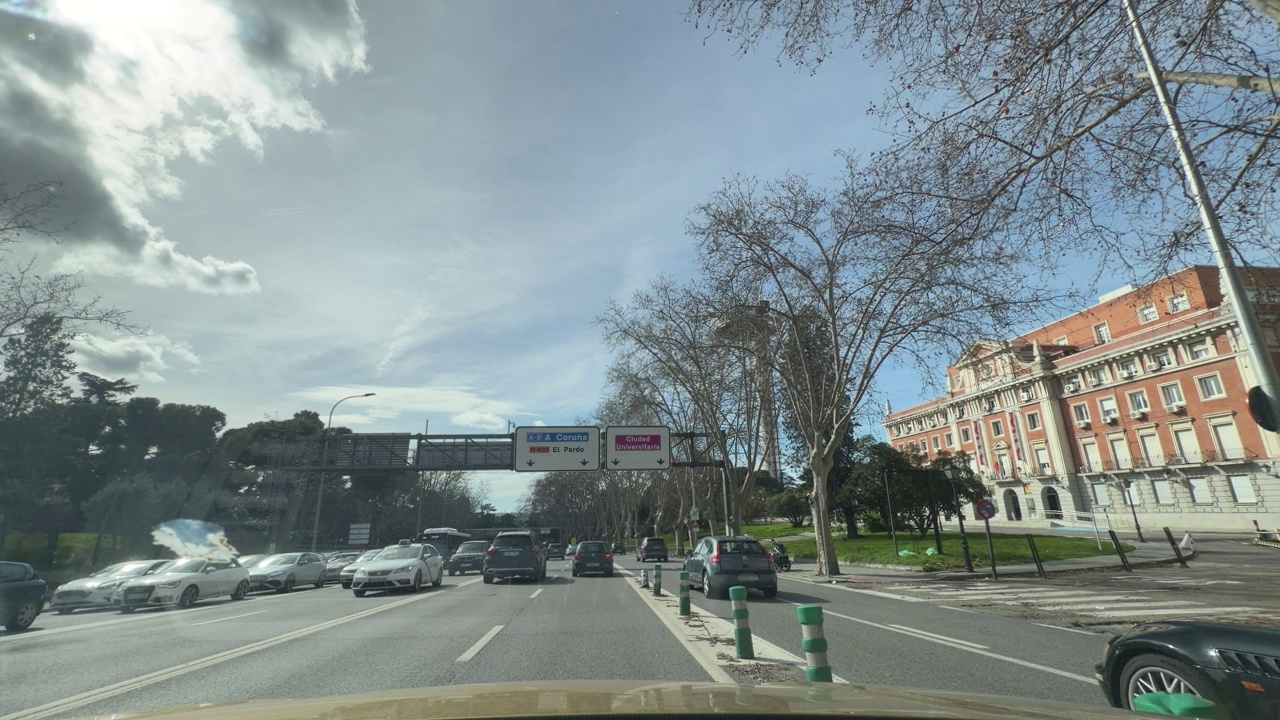
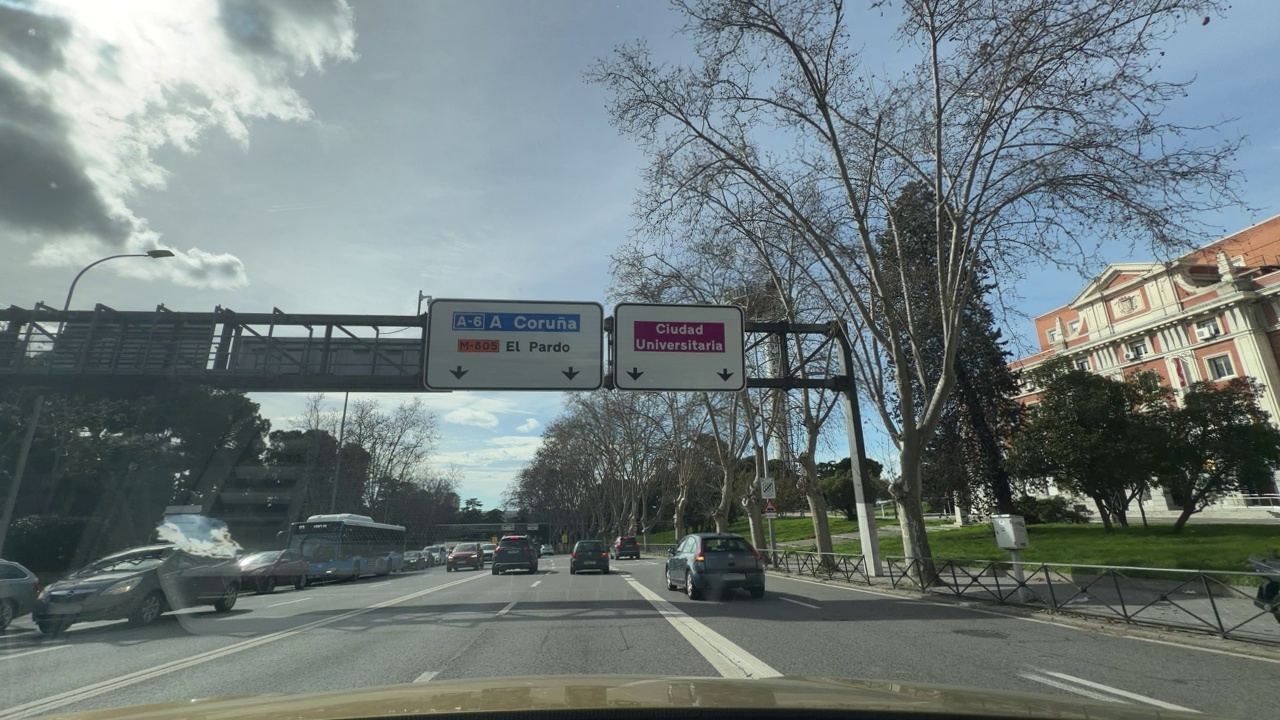
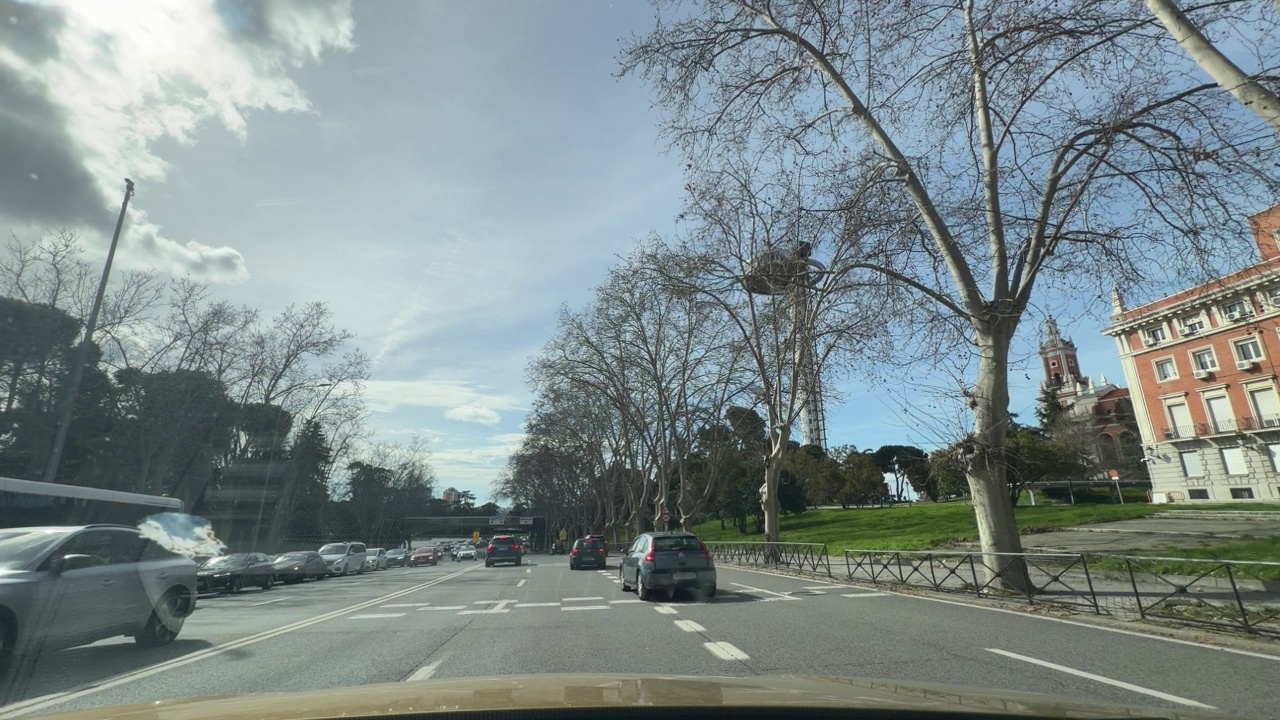
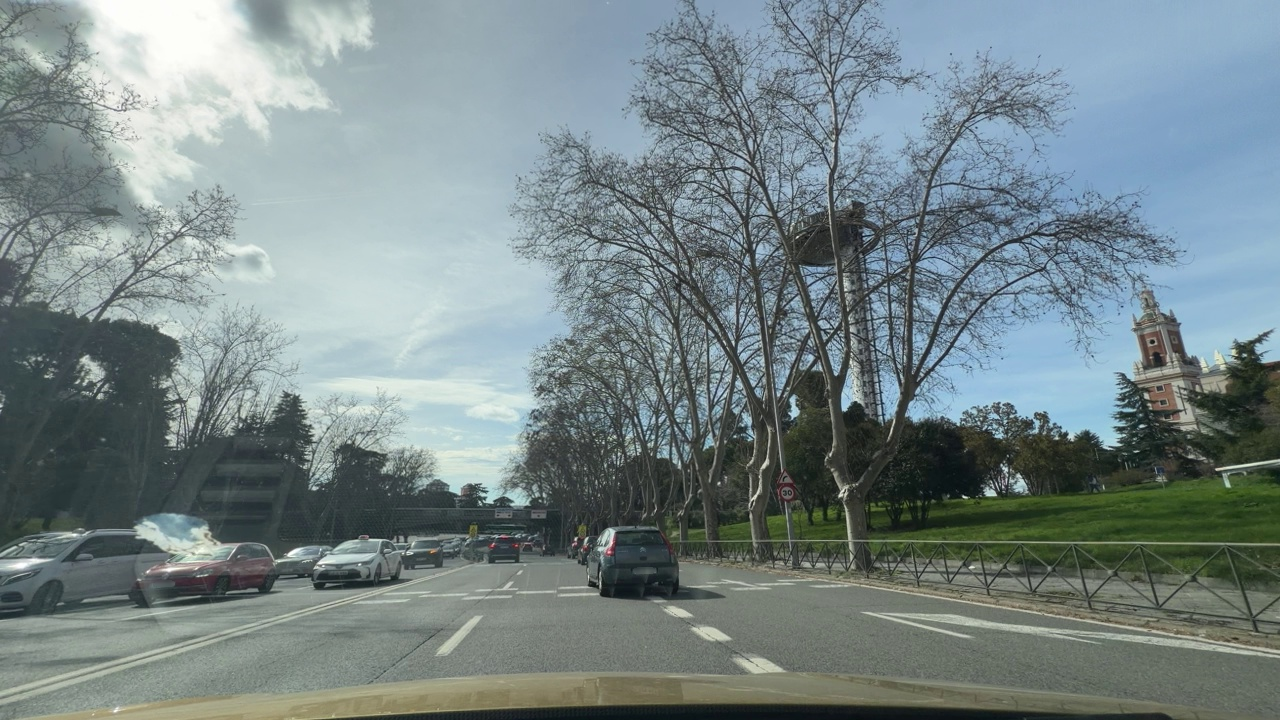
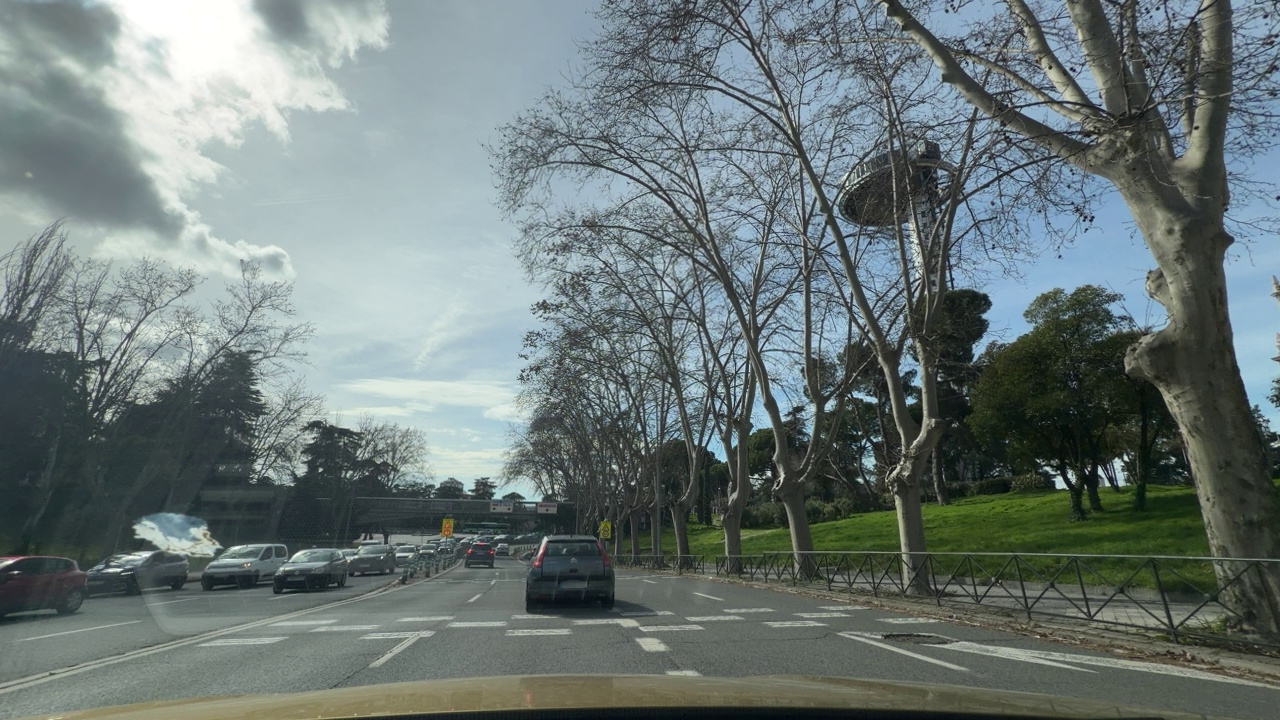
Situation: Cut in
Question: Is a vehicle from an adjacent lane moving into the ego lane?
Answer: Yes
Reasoning: there is a blue vehicle merging into ego lane from the right during a manouver that lasts the sequence of pictures

Situation: Cut in
Question: Has a vehicle merged into the ego lane directly ahead of the ego vehicle without any intermediate vehicle?
Answer: Yes
Reasoning: There is no intermeddiate vehicle in between the ego vehicle and the one doing the cut in manouver. The car crossing into ego lane becomes the new leading vehicle

Situation: Cut in
Question: Is the ego vehicle currently inside a roundabout?
Answer: No
Reasoning: Ego is driving in a highway

Situation: Cut in
Question: Is the ego vehicle currently within an intersection?
Answer: No
Reasoning: Ego is driving in a highway, no intersections, only a merging lane on the right

Situation: Cut in
Question: Is any vehicle partially overlapping the lane boundary markings of the ego lane?
Answer: Yes
Reasoning: it can be observed in the sequence of pictures that the vehicle is overlapping dashed line from the left of the ego lane